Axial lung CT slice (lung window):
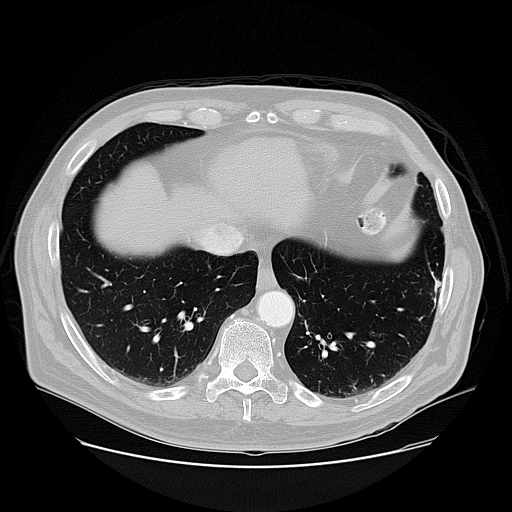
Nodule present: no